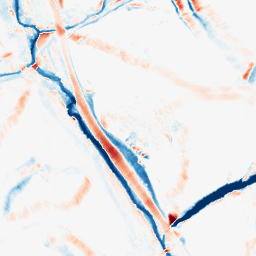
Category: morphological
Decomposition family: morphological_diamond
Decomposition parameters: operation: average
radius: 10
Upsampling method: sinc_hamming
Upsampling parameters: scale: 8
kernel_size: 16
Upsampling scale: 8